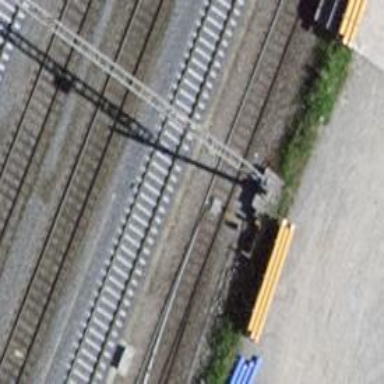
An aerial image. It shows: Rail siding with electrified tracks using contact line.